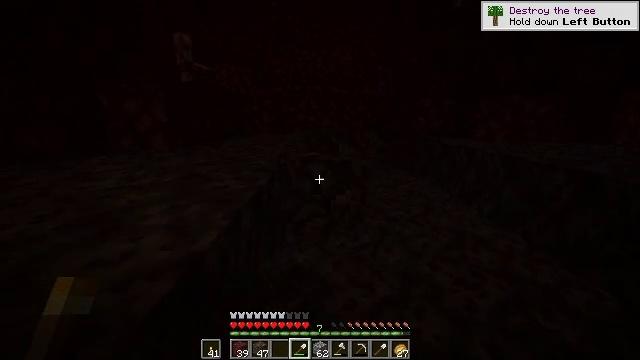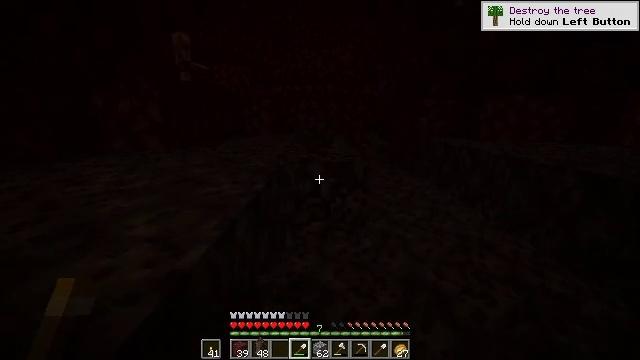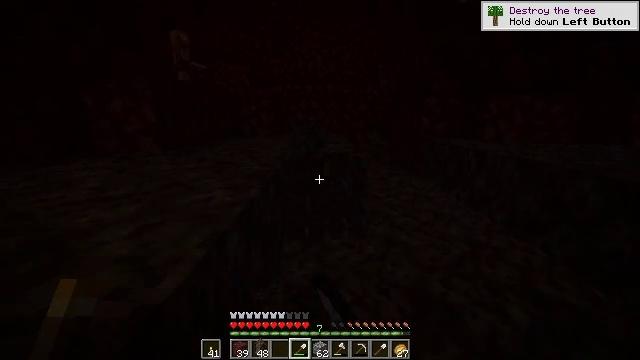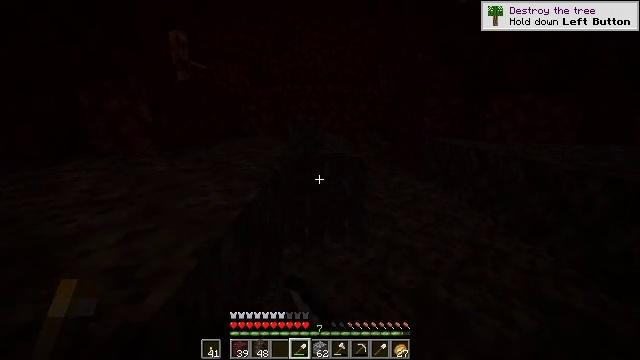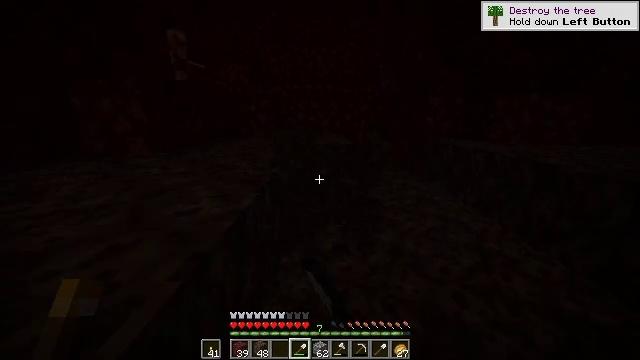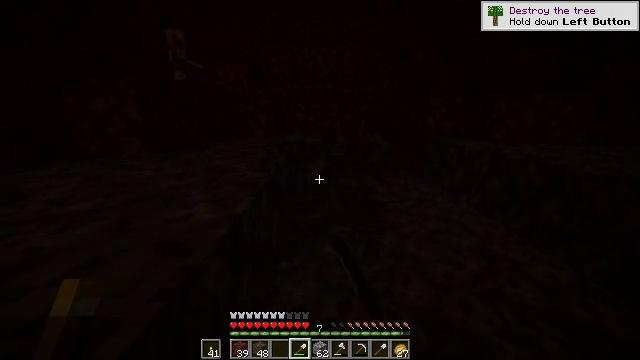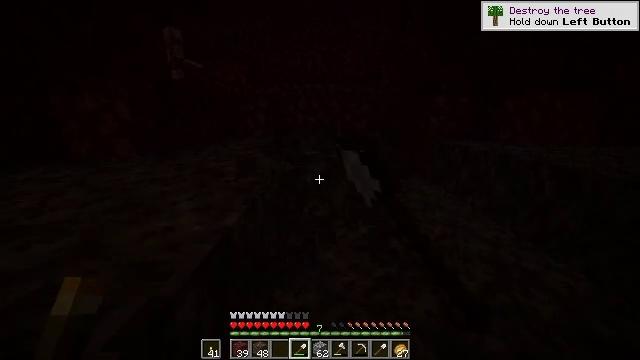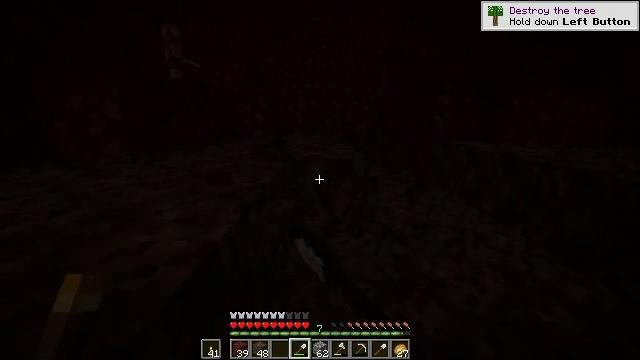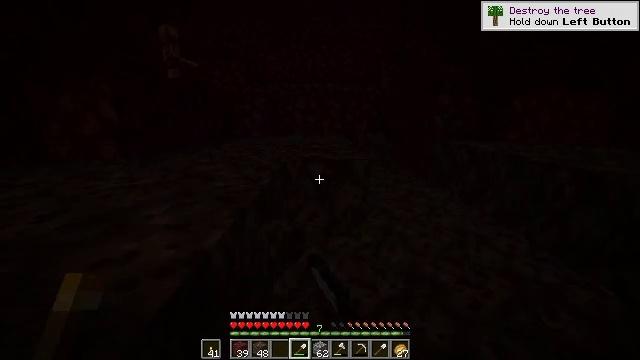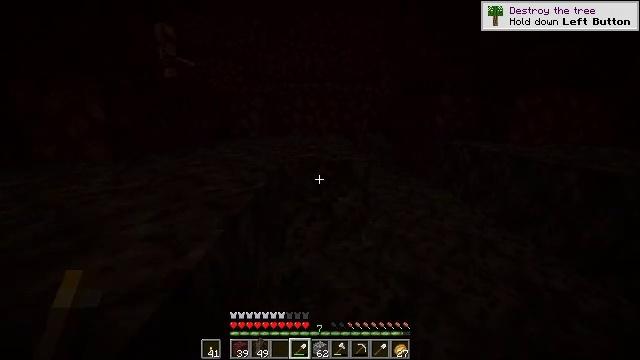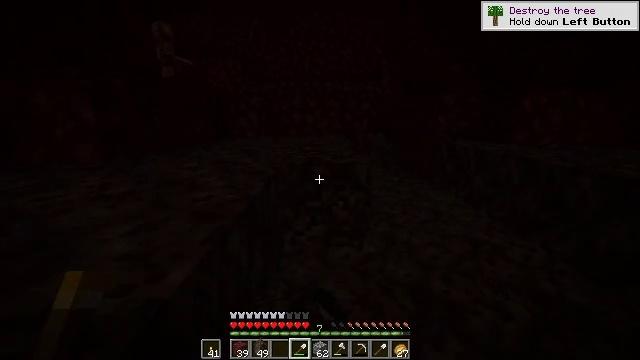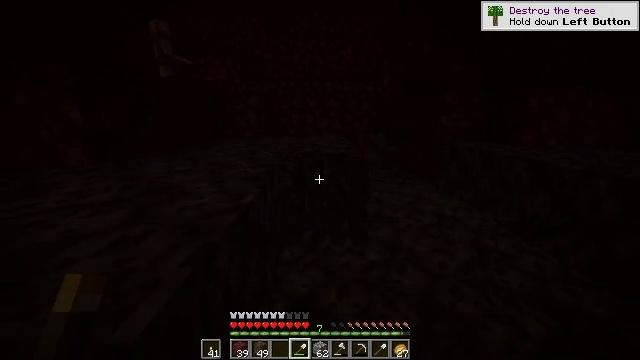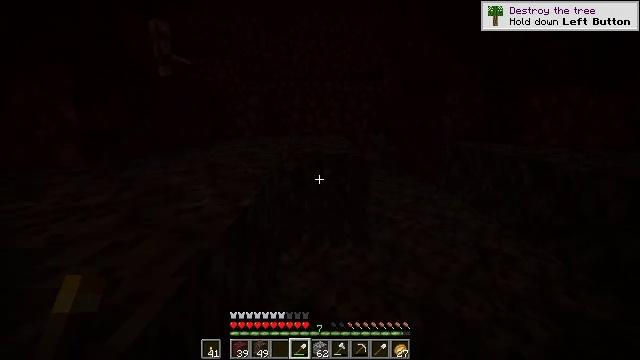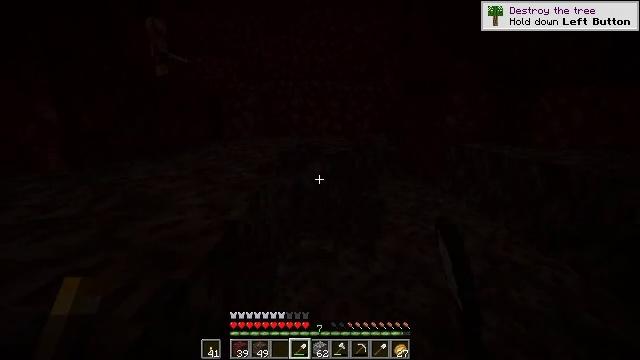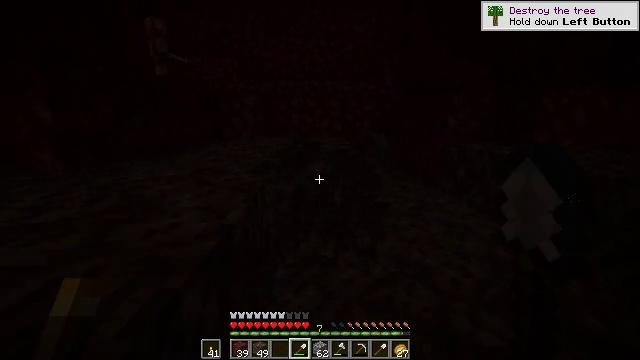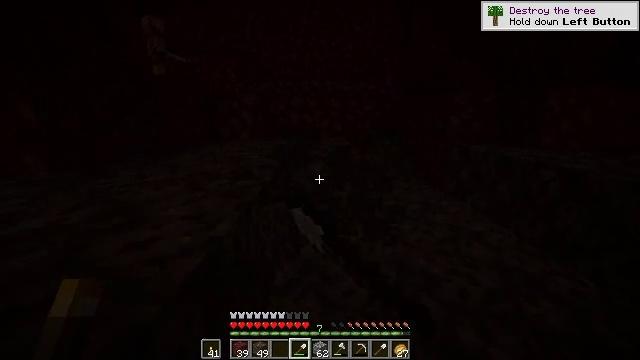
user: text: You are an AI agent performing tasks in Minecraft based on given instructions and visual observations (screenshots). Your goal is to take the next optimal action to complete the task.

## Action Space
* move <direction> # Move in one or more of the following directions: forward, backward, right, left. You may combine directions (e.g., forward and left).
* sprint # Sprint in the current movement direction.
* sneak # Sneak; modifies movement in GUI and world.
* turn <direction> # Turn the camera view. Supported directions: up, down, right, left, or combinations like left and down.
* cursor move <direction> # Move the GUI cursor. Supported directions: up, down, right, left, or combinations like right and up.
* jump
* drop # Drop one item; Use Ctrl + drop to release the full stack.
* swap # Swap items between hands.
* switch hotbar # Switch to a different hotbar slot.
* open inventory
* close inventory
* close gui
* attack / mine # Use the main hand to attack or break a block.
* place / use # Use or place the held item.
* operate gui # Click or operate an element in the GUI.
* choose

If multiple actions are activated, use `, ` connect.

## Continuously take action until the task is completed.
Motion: motion action
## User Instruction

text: Gather soul sand from the Nether.
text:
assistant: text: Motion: move forward, attack / mine
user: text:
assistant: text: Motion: move forward, attack / mine
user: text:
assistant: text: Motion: move forward, attack / mine
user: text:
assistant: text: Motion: move forward, attack / mine
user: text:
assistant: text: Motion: move forward, attack / mine
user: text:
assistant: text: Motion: move forward, attack / mine
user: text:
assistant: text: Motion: move forward, attack / mine
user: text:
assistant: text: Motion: move forward, attack / mine
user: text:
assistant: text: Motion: move forward, attack / mine
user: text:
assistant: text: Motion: move forward, attack / mine
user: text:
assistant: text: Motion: move forward, attack / mine
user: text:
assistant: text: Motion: move forward, attack / mine
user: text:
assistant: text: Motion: move forward, attack / mine
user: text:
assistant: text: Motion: move forward, attack / mine
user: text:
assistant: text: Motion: move forward, attack / mine
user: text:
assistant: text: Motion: move forward, attack / mine
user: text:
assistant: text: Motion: move forward, attack / mine
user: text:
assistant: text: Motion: move forward, attack / mine
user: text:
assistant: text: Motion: move forward, attack / mine
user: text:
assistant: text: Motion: move forward, attack / mine
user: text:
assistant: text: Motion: move forward, attack / mine
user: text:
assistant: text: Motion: move forward, attack / mine
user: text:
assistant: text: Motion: move forward, attack / mine
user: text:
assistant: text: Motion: move forward, attack / mine
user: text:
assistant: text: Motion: move forward, attack / mine
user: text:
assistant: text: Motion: move forward, attack / mine
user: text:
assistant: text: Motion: move forward, attack / mine
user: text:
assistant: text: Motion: move forward, attack / mine
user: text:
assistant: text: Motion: move forward, attack / mine
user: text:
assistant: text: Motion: move forward, attack / mine